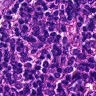
Metastatic tissue present: no